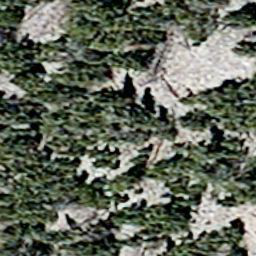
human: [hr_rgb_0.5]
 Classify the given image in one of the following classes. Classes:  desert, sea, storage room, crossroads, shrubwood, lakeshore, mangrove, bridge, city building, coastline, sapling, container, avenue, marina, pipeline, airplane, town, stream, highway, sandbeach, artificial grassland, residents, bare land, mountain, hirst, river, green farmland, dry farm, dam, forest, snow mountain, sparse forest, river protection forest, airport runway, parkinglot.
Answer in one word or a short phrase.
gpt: sparse forest